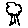
Label: tree